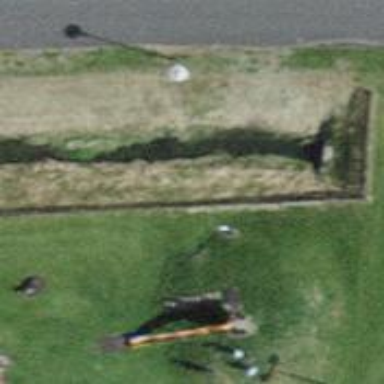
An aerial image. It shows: Drain that serves as waterway.